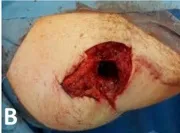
Clinical and radiological appearance of the patient prior, during, and after bacteriophage therapy. (B,C) Intraoperative findings from the right femoral head excision on the 5th of December revealing the presence of a femoral fistula.
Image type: medical_photograph (other_medical_photograph)